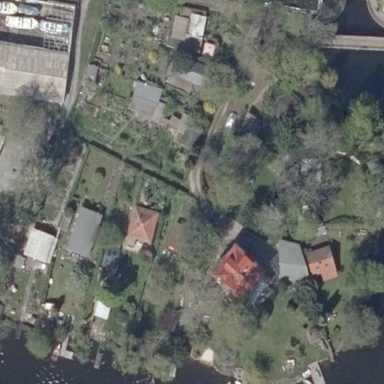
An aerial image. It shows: Allotments area.